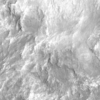
Label: not_dusty